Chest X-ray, PA view. Patient: 43 years old, sex M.
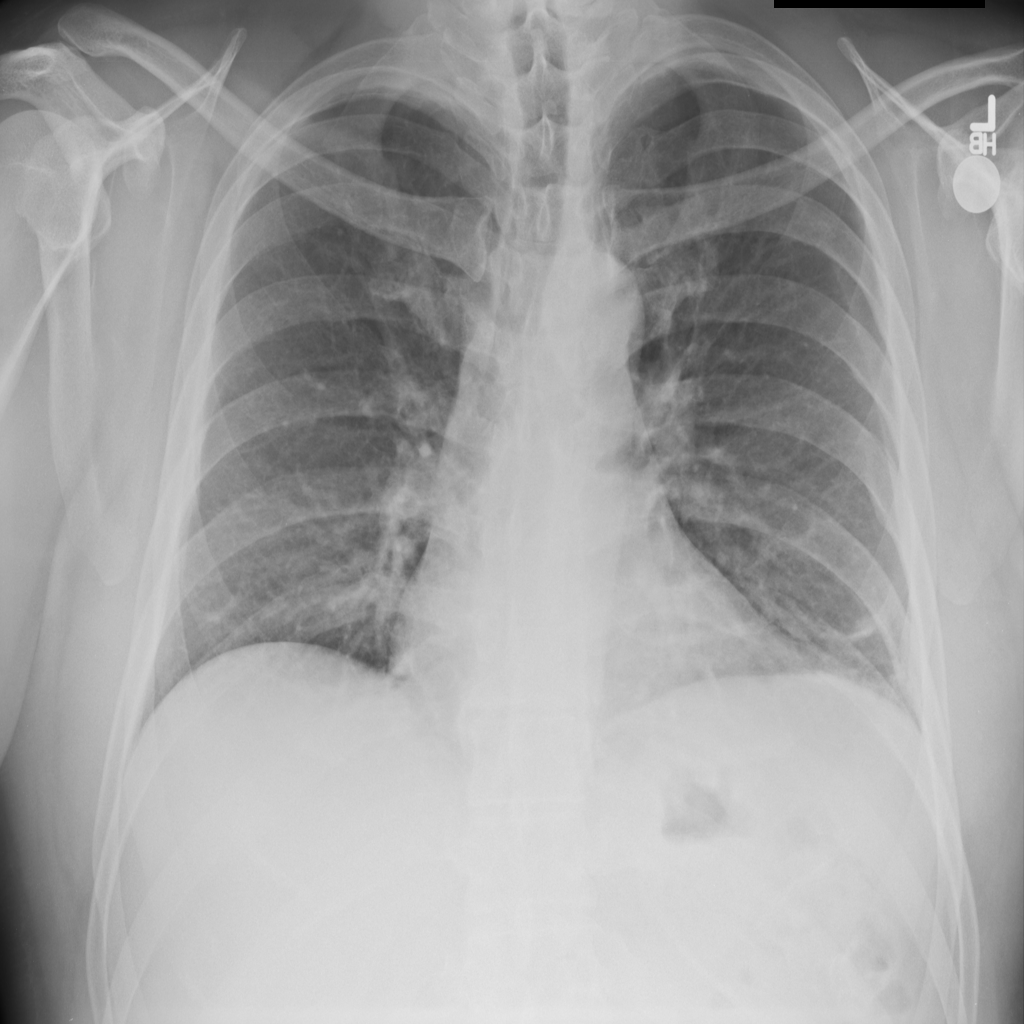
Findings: Atelectasis